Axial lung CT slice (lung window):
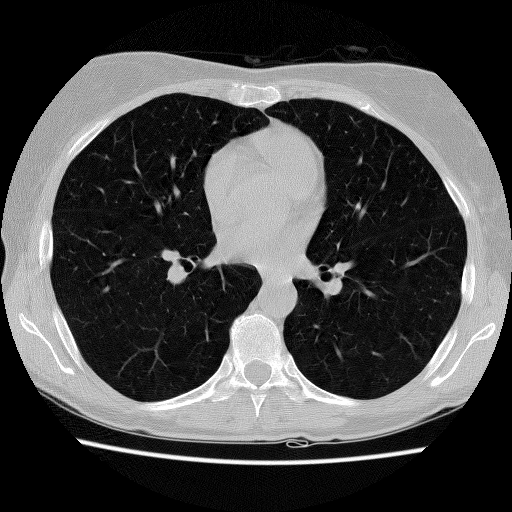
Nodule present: no